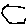
Label: hexagon